Question: I'm developing mobile application using onsenUI and facing this problem when navigating to pages in stack.
When moving from first page to second page, we normally use 'pushPage()'.
From second page to first page, we use 'popPage()'. But when moving from third page to second page using back button and from second page to first page, I'm getting
'''
Error: NavigatorView's page stack is empty
'''
I tried using 'resetToPage()' but still getting this error..
Here what I tried.
<URL>
When navigating from services.html to index.html, I'm getting this error in console. Please check this. When I poppage from third page to second page, then second page to first page, I'm getting error as navigation view page stack is empty

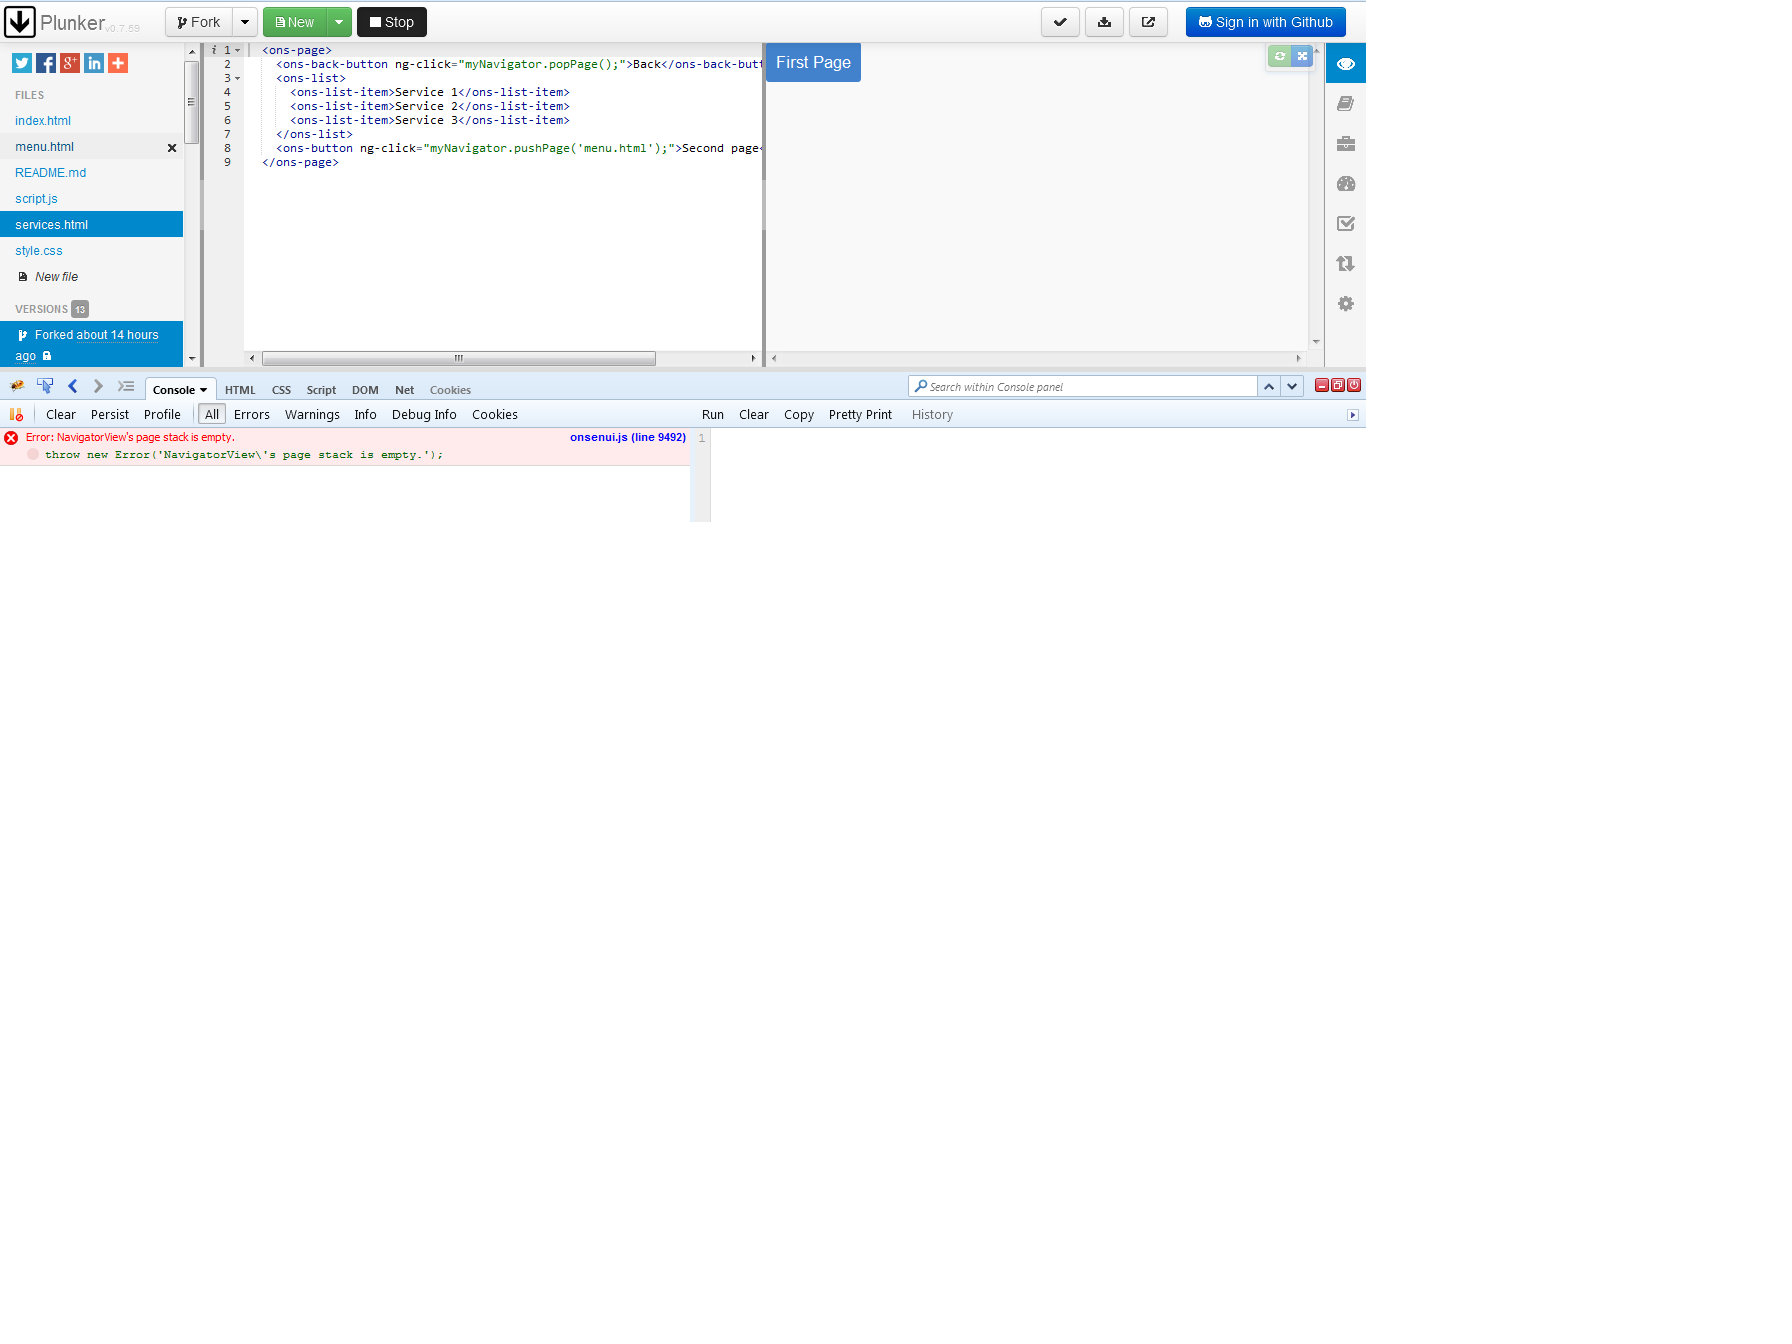
Answer: '<ons-back-button>' already perform a popPage itself, so there is no need to do 'ng-click="myNavigator.popPage()' in it. With that it will try to delete 2 pages from the stack when there is only 1, so it warns that the page stack is empty when trying to perform the second popPage. Hope it helps!